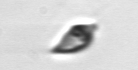
Label: Oxytoxum